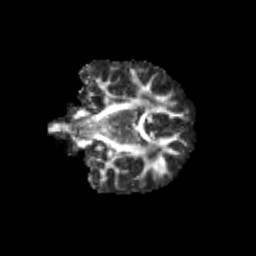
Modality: FA
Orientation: coronal
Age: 10
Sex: female
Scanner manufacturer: siemens
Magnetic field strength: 3 T
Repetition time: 3.8 s
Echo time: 0.07 s